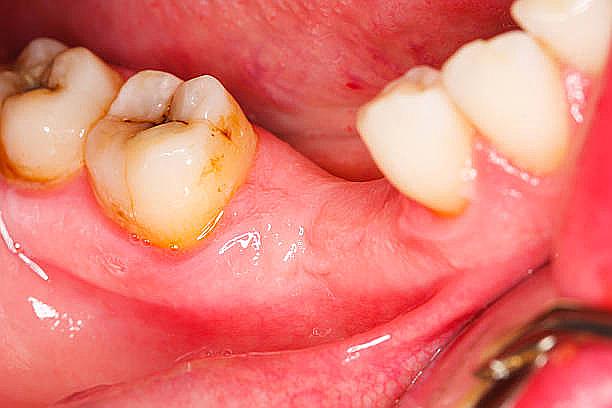
Condition: Gingivitis